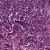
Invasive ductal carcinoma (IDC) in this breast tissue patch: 1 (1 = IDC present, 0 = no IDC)